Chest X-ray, AP view. Patient: 58 years old, sex F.
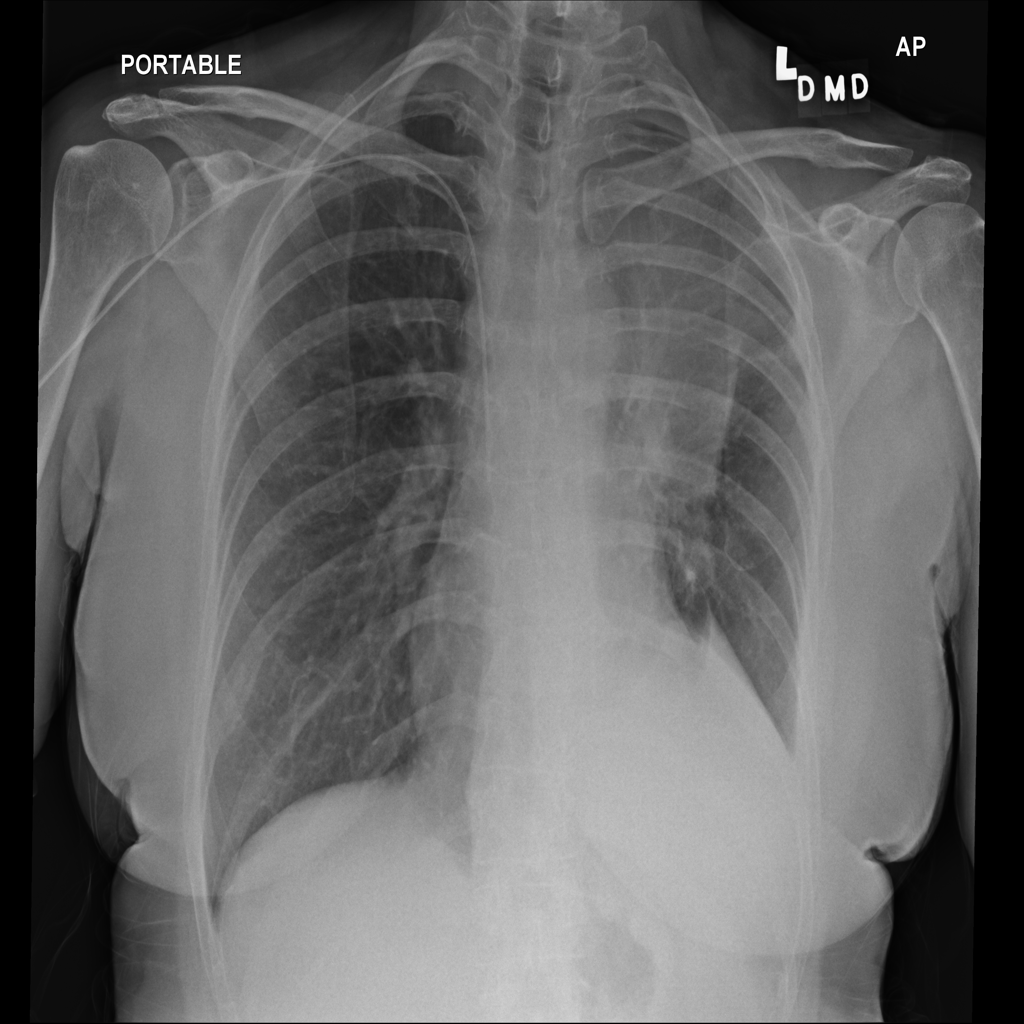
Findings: Atelectasis